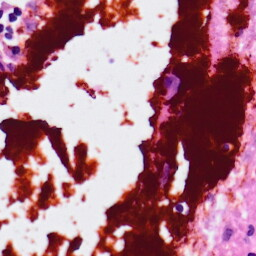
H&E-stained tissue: Lung